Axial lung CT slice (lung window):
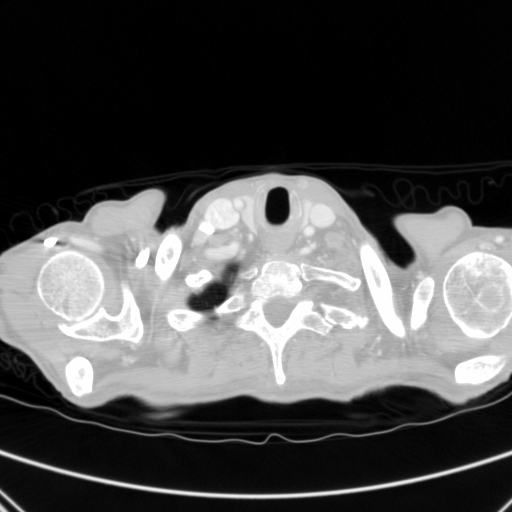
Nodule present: no